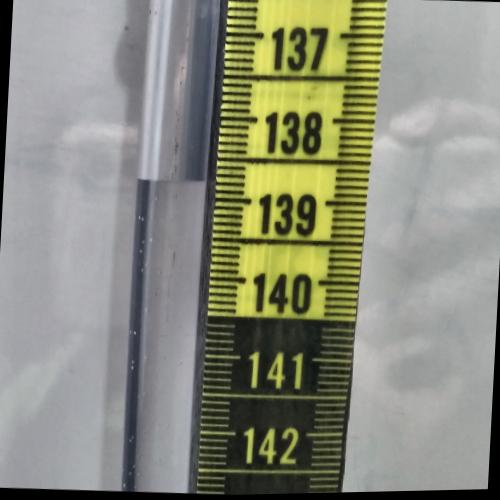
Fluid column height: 138.8 cm